Question: I have done a report, using also the filterString editror.
Now I'm doing the second, putting it in the same namespace of previous. But now the filterString editor is disabled, both for second and first report.
Why? Does it exist an option o something similar to enable it?
EDIT: here a screenshot
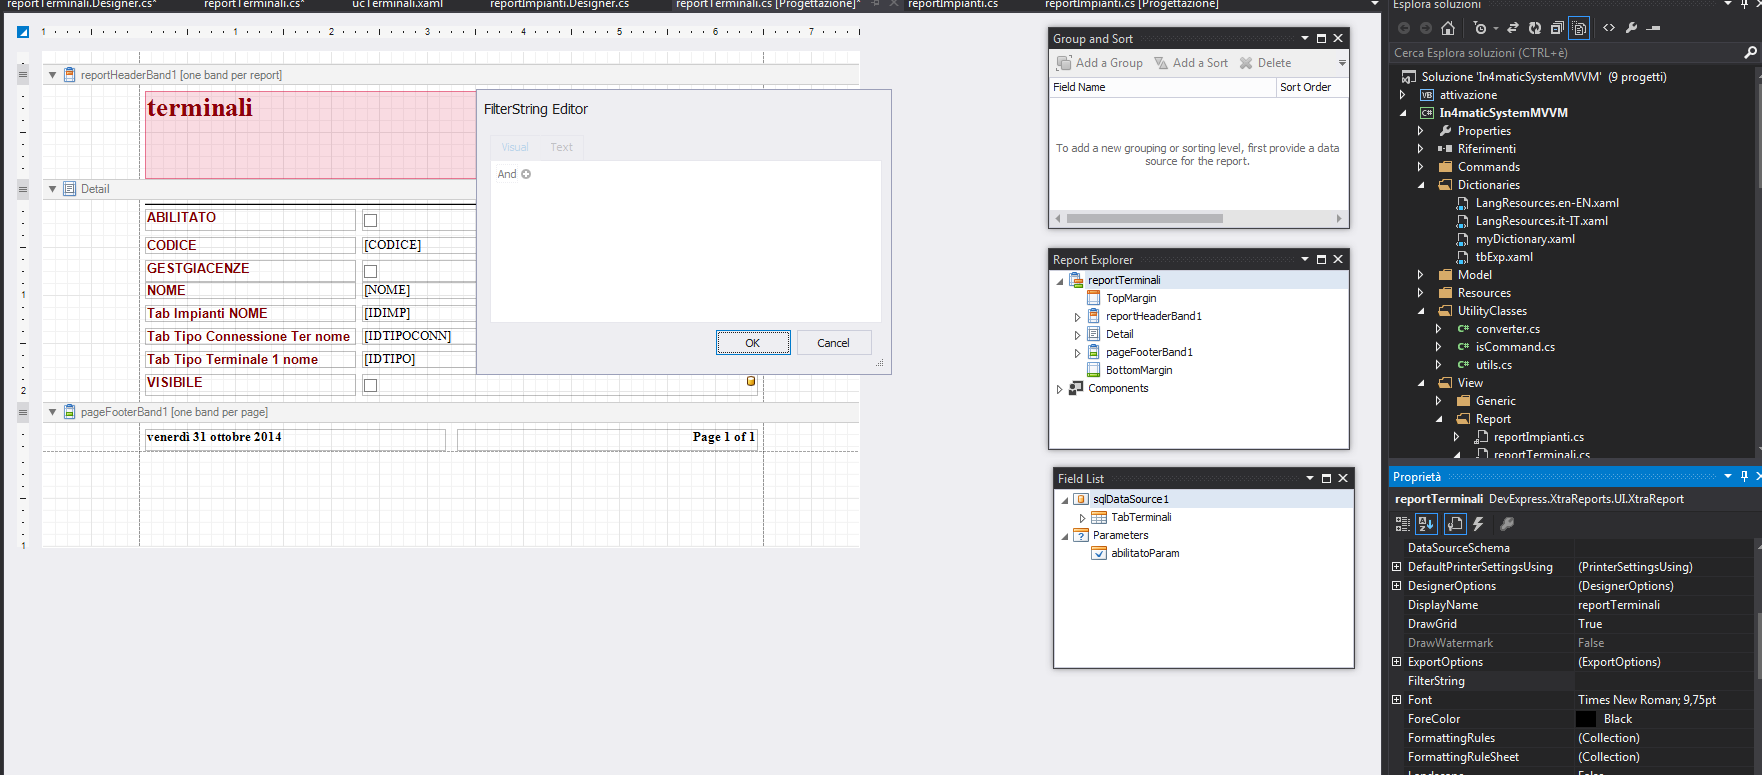
Answer: it was because I take data from an obervableCollection, so I've put "DataSource" to none, instead of database. This is the cause.
Put it to database again, and the filter string editor is enabled. Weird.. but so it is!